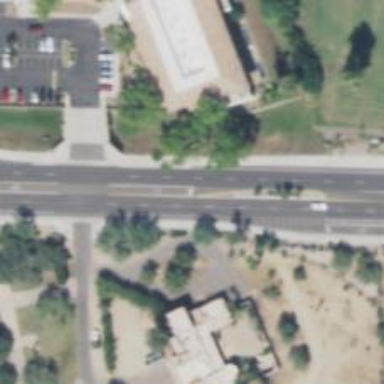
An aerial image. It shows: Secondary road with asphalt surface.